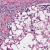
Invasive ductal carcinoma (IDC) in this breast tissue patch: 0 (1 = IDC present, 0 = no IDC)